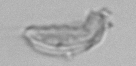
Label: detritus_transparent